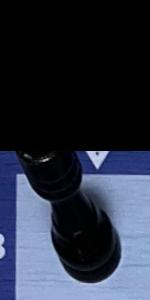
Label: Rook_Black